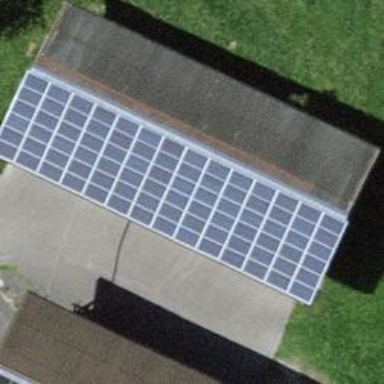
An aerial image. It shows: Solar power generator using photovoltaic method with solar photovoltaic panel types.